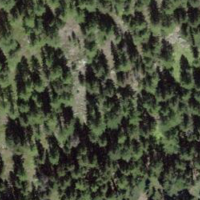
EUNIS habitat code: 43
Species observed at this site:
Vaccinium vitis-idaea